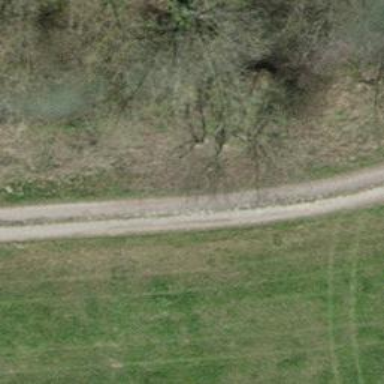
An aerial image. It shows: Path with ground surface. The track is of grade1 quality.